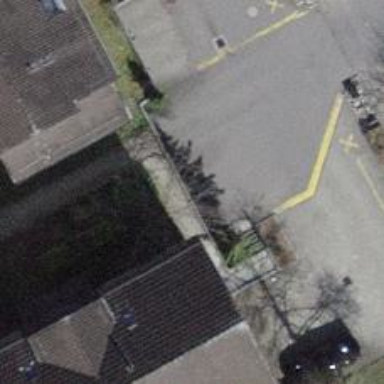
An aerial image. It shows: Parking entrance.